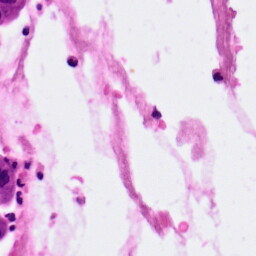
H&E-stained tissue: Pancreatic